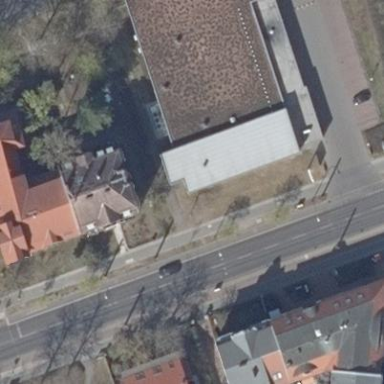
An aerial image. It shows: Residential building with mansard roof.